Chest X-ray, AP view. Patient: 44 years old, sex F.
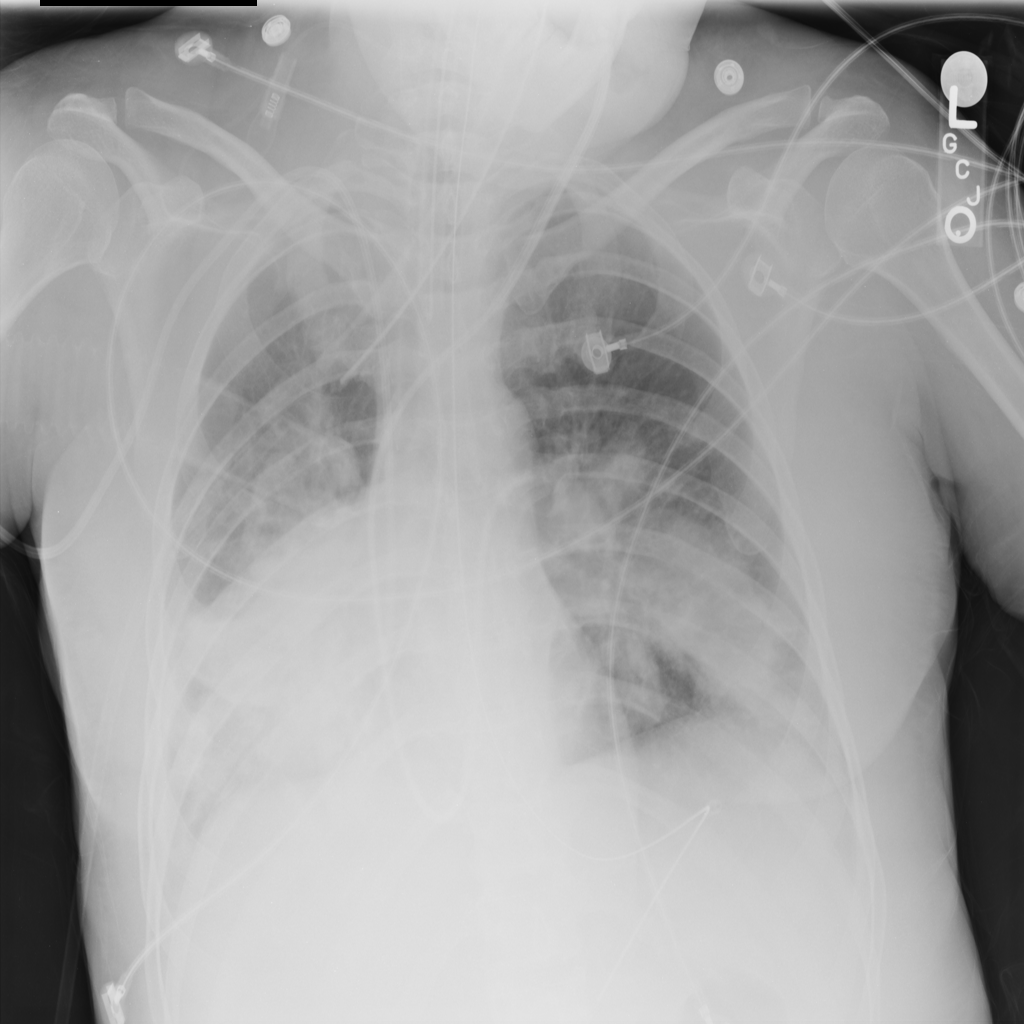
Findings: Consolidation